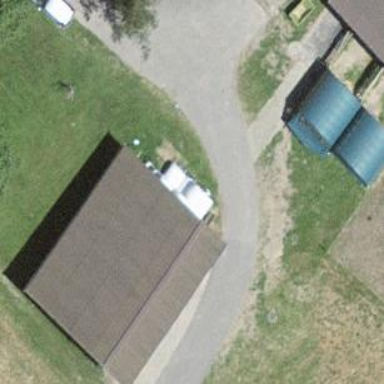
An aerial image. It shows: Barn.